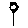
Label: flower